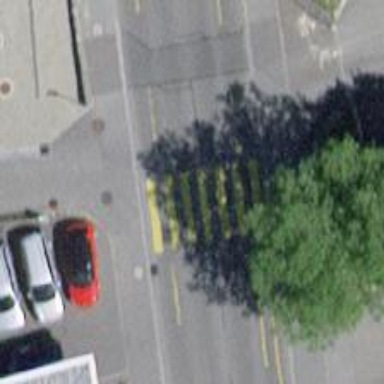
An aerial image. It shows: Uncontrolled road crossing.